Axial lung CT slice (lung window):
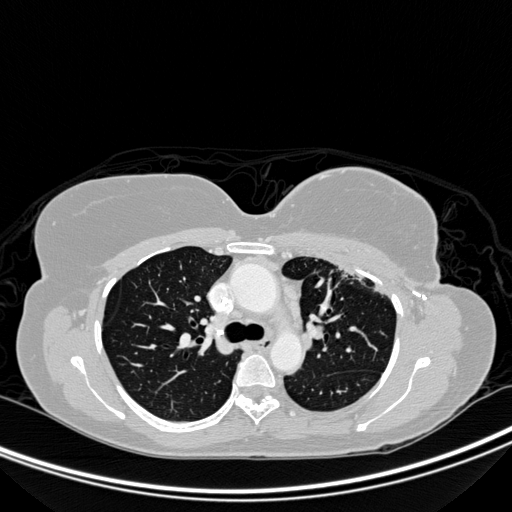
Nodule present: no